Chest X-ray:
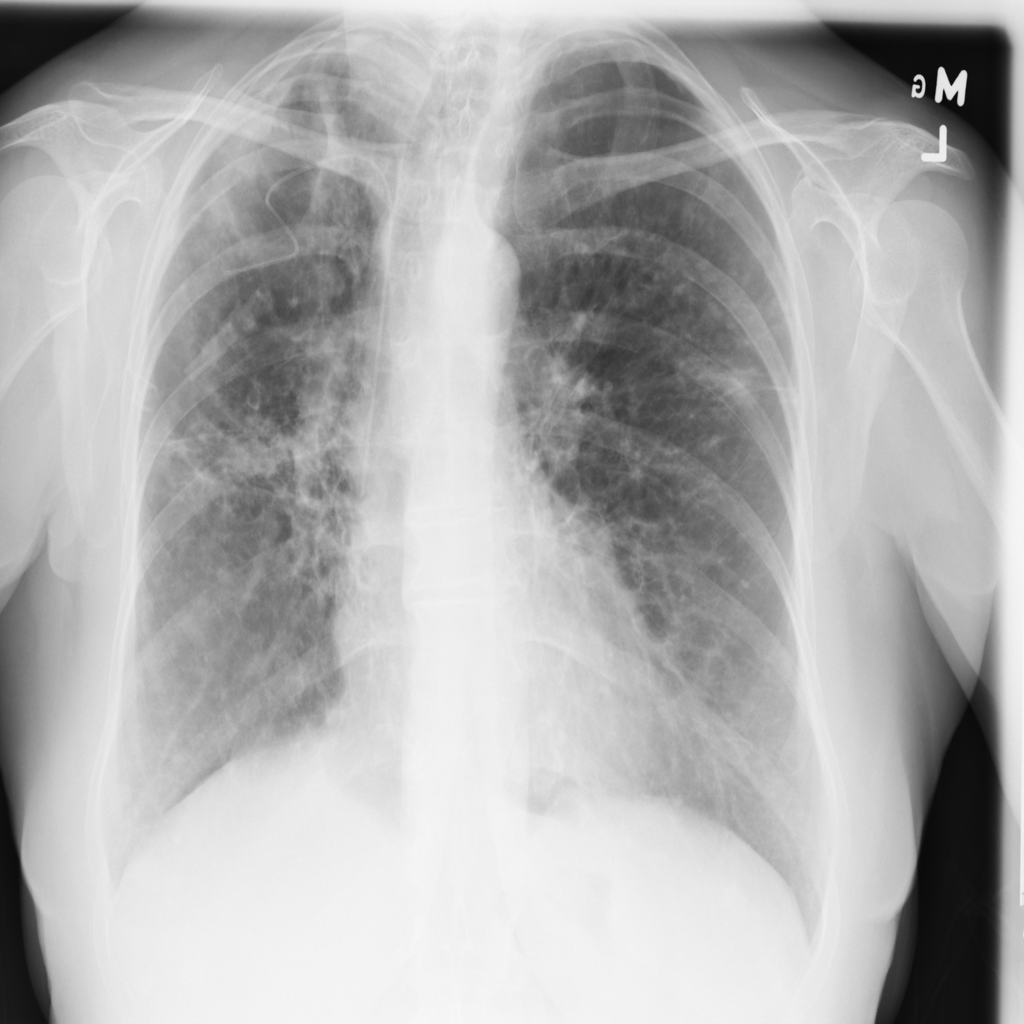
Findings: Consolidation, Emphysema
No abnormal finding: no